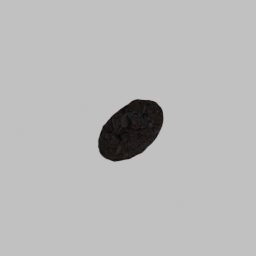
Label: nature